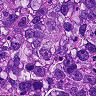
Metastatic tissue present: yes